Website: walmart
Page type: address-validator
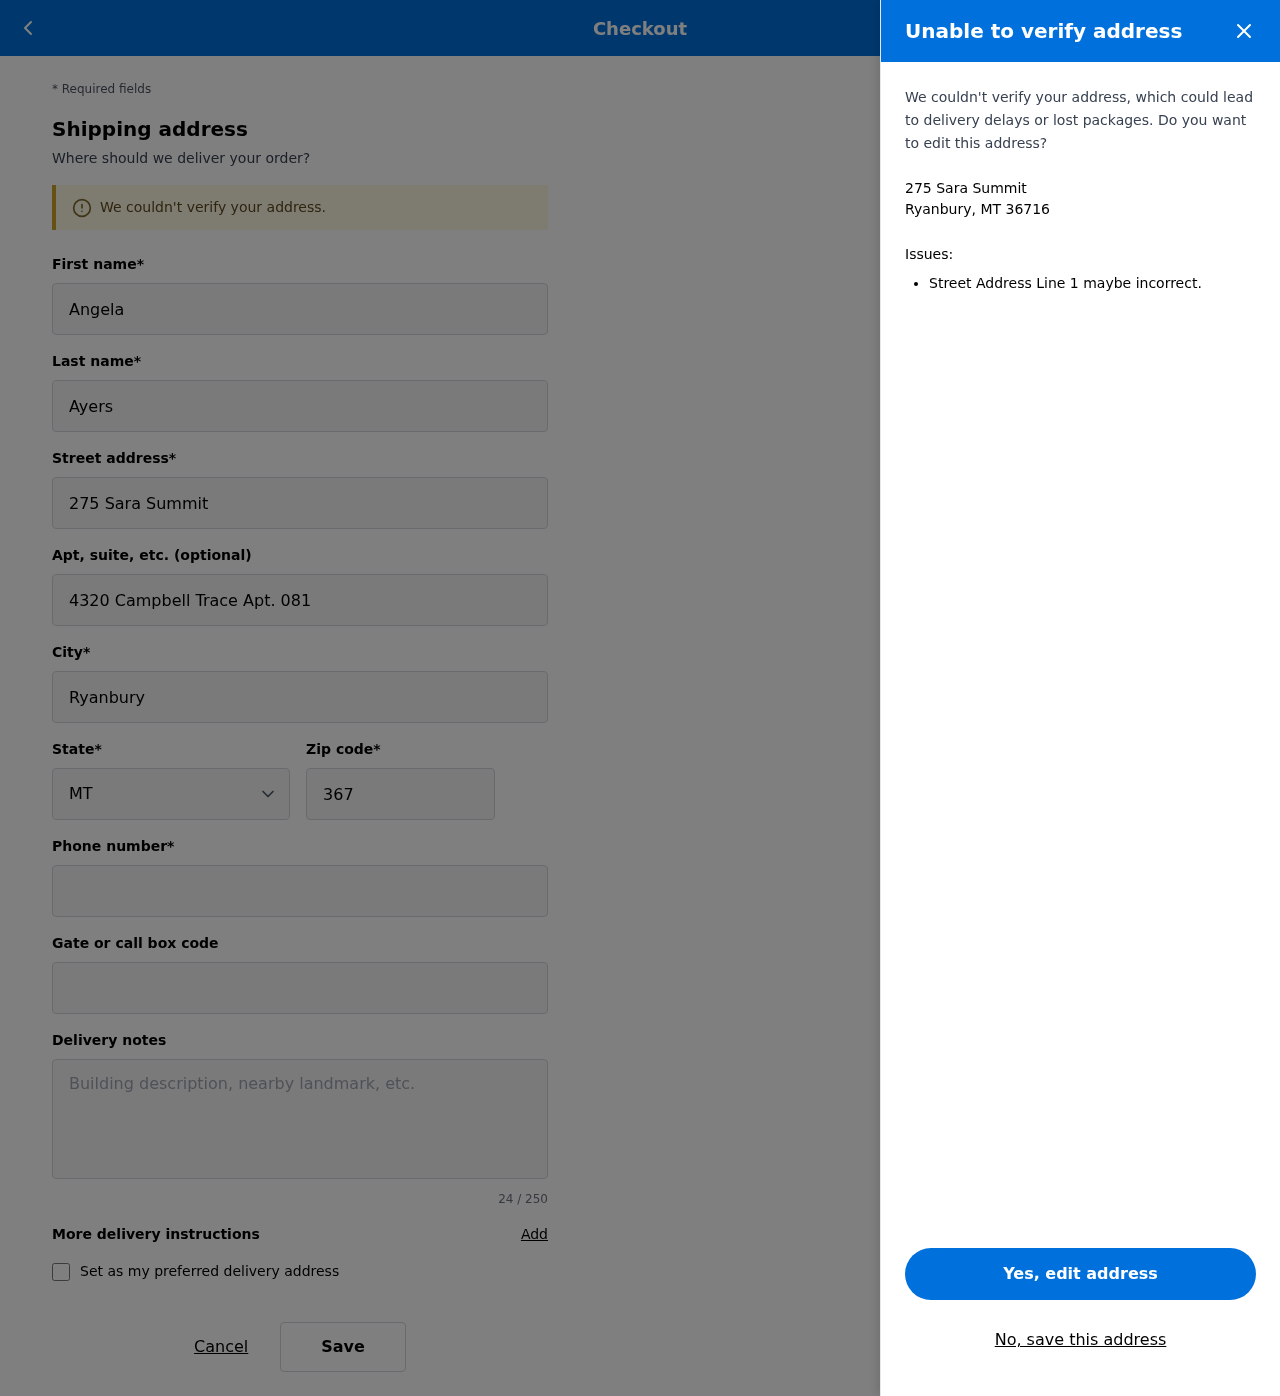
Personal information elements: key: PII_CITY_STATE_ZIP
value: Ryanbury, MT 36716
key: PII_DELIVERY_INSTRUCTIONS
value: Place behind screen door
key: PII_STATE_ABBR
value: MT
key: PII_STREET
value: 275 Sara Summit
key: PII_FIRSTNAME
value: Angela
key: PII_LASTNAME
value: Ayers
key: PII_STREET2
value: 4320 Campbell Trace Apt. 081
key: PII_CITY
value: Ryanbury
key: PII_POSTCODE
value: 36716
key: PII_PHONE
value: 9796964318
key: PII_SECURITY_CODE
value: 58FG